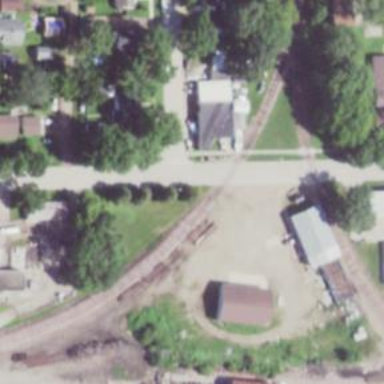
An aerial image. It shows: Level crossing along the railway.